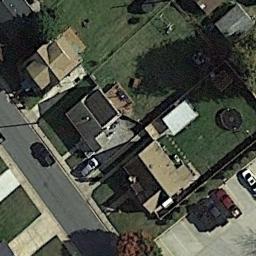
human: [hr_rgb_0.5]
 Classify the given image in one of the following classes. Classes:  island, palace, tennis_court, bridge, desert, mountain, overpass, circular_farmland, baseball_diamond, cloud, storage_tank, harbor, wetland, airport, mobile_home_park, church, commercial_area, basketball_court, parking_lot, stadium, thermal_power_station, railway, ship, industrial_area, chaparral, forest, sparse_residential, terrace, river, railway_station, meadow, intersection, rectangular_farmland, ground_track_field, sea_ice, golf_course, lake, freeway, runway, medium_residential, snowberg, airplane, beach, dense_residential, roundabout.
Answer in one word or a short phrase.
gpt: medium_residential